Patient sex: M
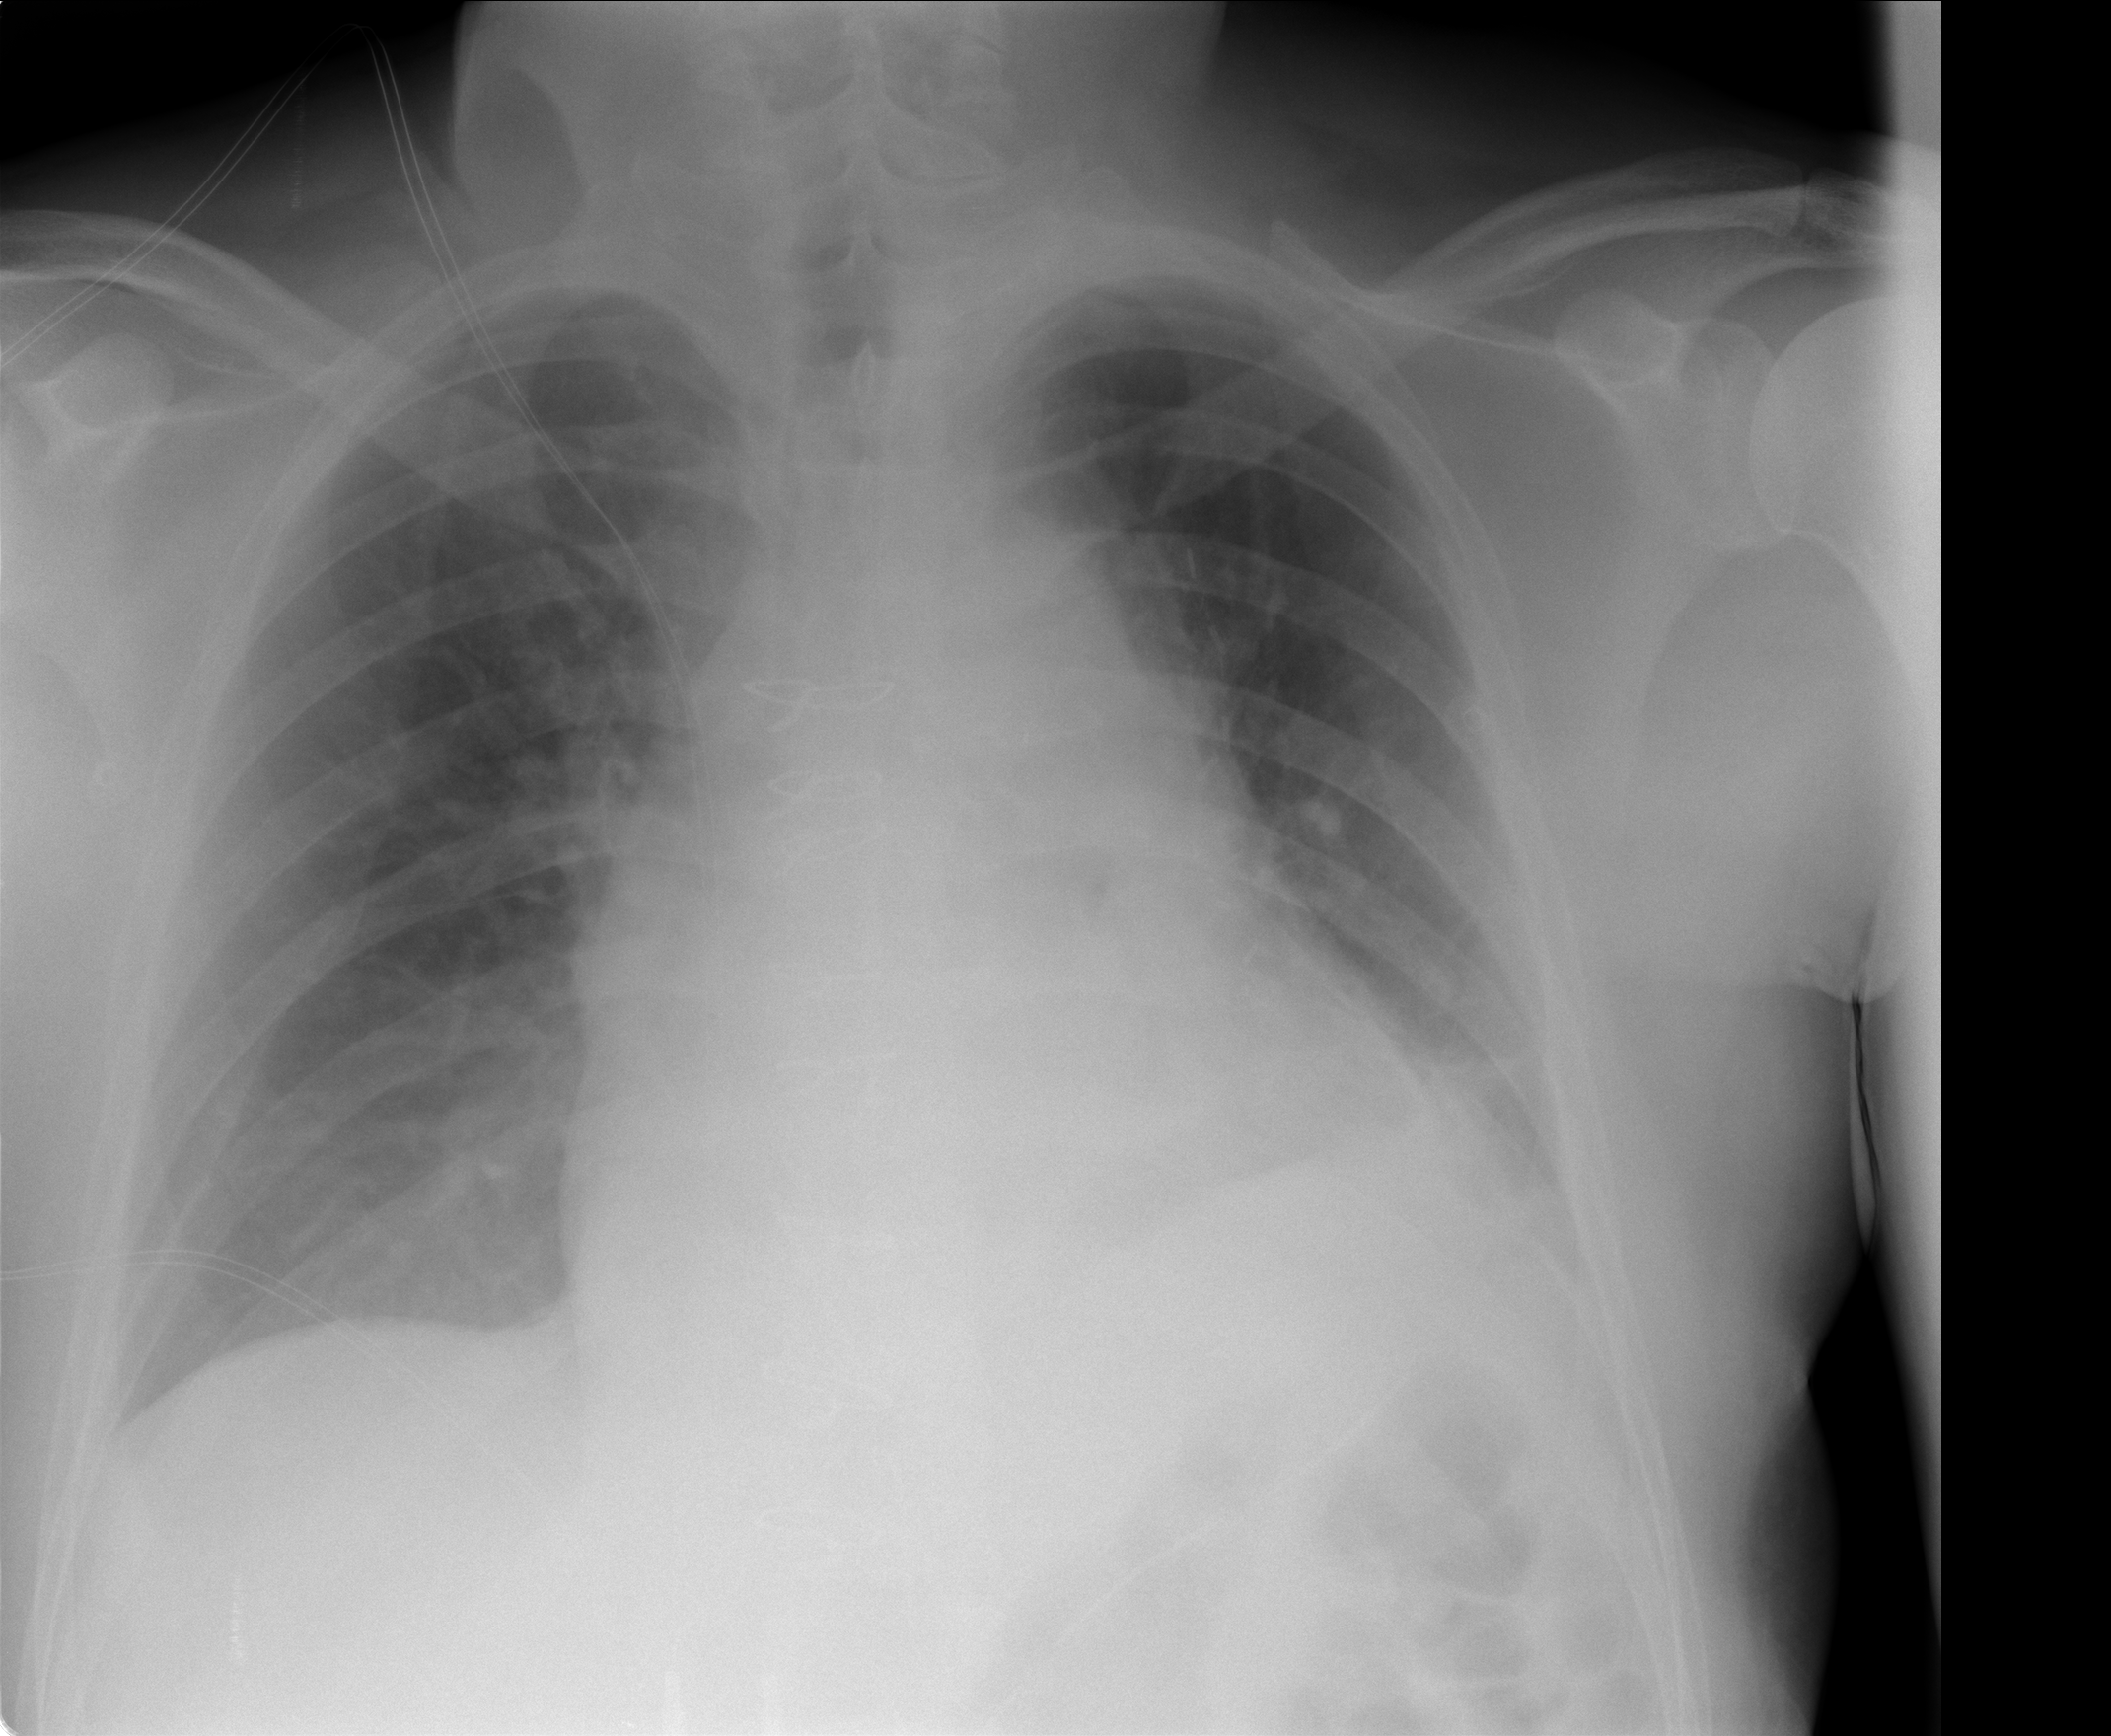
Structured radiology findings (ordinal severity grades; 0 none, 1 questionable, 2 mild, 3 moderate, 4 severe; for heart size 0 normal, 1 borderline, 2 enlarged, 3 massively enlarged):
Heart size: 0
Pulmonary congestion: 0
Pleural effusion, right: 0
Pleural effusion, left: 2
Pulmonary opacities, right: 0
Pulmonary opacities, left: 0
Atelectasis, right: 0
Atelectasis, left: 2